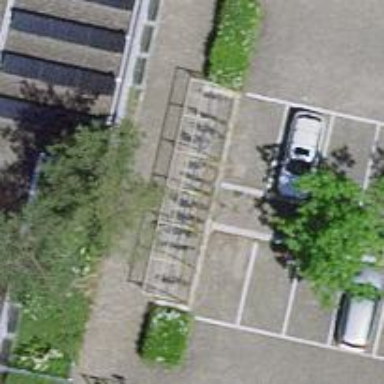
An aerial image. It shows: Shed designated for bicycle parking.